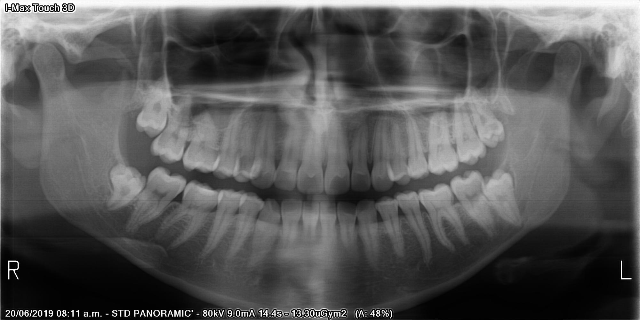
adult